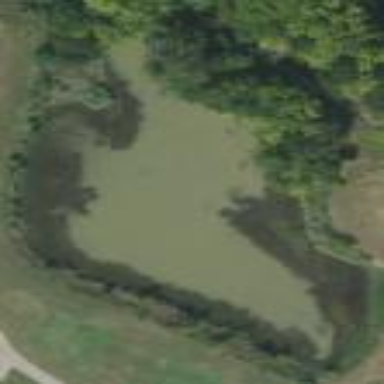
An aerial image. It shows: Serene pond surrounded by nature.